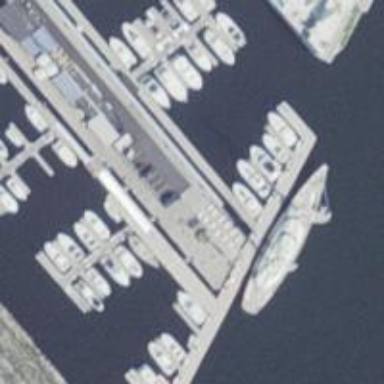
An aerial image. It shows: Man-made pier.